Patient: sex F, age 44
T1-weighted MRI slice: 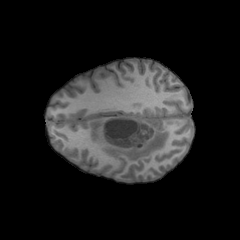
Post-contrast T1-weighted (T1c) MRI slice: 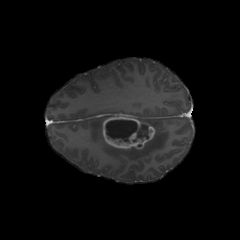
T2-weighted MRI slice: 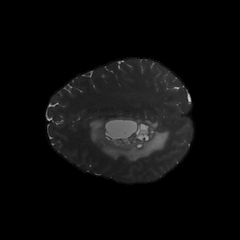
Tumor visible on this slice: yes
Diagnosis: Glioblastoma, IDH-wildtype
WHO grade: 4